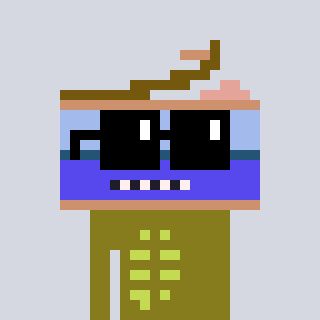
a pixel art character with square black sunglasses, a canned ham-shaped head and a gunk-colored body on a cool background